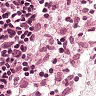
Metastatic tissue present: no